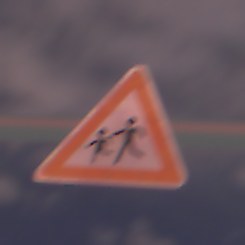
Verkehrszeichen: KinderRechts
Umgebung: Outdoor, Suburban
Tageszeit: Night
Wetter: PartlyCloudy
Licht: Artificial
Jahreszeit: NotSpecified
Kontrast: HighContrast